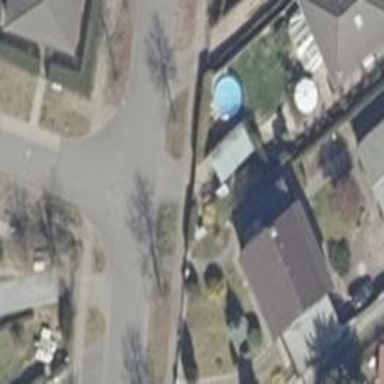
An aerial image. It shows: Residential road with separate sidewalks on both sides. The road surface is asphalt.